Question: # Background
---
I'm working on a project where a user gets scanned by a Kinect (v2). The result will be a generated 3D model which is suitable for use in games.
The scanning aspect is going quite well, and I've generated some good user models.
Example:

# Problem
---
The problem I'm currently facing is that I'm unsure how to place skeletal data inside the generated 3D model. I can't seem to find a program that will let me insert the skeleton in the 3D model programmatically. I'd like to do this either via a program that I can control programmatically, or adjust the 3D model file in such a way that skeletal data gets included within the file.
# What have I tried
---
I've been looking around for similar questions on Google and StackOverflow, but they usually refer to either motion capture or skeletal animation. I know Maya has the option to insert skeletons in 3D models, but as far as I could find that is always done by hand. Maybe there is a more technical term for the problem I'm trying to solve, but I don't know it.
I do have a train of thought on how to achieve the skeleton insertion. I imagine it to go like this:
1. Scan the user and generate a 3D model with Kinect; 1.2. Clean user model, getting rid of any deformations or unnecessary information. Close holes that are left in the clean up process.
2. Scan user skeletal data using the Kinect. 2.2. Extract the skeleton data. 2.3. Get joint locations and store as xyz-coordinates for 3D space. Store bone length and directions.
3. Read 3D skeleton data in a program that can create skeletons.
4. Save the new model with inserted skeleton.
# Question
---
Can anyone recommend (I know, this is perhaps "opinion based") a program to read the skeletal data and insert it in to a 3D model? Is it possible to utilize Maya for this purpose?
Thanks in advance.
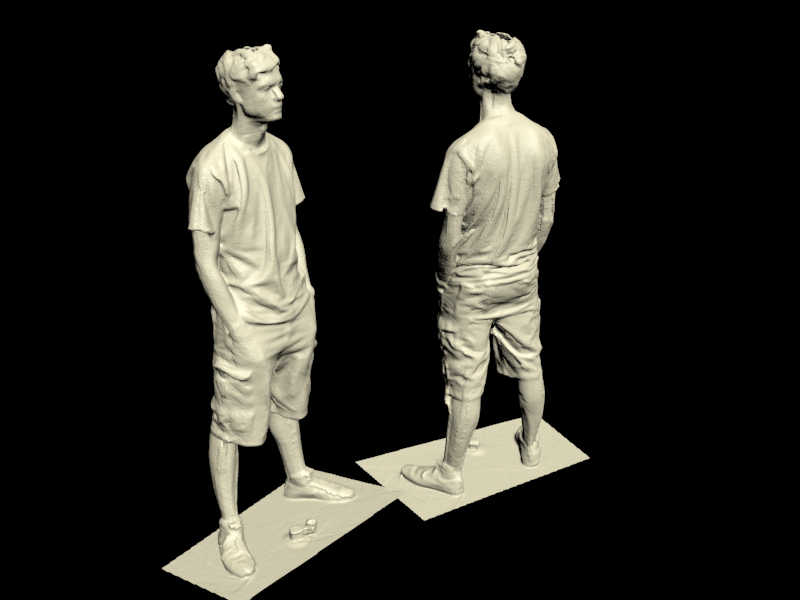
Answer: A tricky part of your question is what you mean by . Typically bone data is very separate from your geometry, and stored in different places in your scene graph (with the bone data being hierarchical in nature).
There are file formats you can export to where you might establish some association between your geometry and skeleton, but that's very format-specific as to how you associate the two together (ex: FBX vs. Collada).
Probably the closest thing to "inserting" or, more appropriately, "attaching" a skeleton to a mesh is skinning. There you compute weight assignments, basically determining how much each bone influences a given vertex in your mesh.
This is a tough part to get right (both programmatically and artistically), and depending on your quality needs, is often a semi-automatic solution at best for the highest quality needs (commercial games, films, etc.) with artists laboring over tweaking the resulting weight assignments and/or skeleton.
There are algorithms that get pretty sophisticated in determining these weight assignments ranging from simple heuristics like just assigning weights based on nearest line distance (very crude, and will often fall apart near tricky areas like the pelvis or shoulder) or ones that actually consider the mesh as a solid volume (using voxels or tetrahedral representations) to try to assign weights. Example: <URL>
However, you might be able to get decent results using an algorithm like delta mush which allows you to get a bit sloppy with weight assignments but still get reasonably smooth deformations.
Now if you want to do this externally, pretty much any 3D animation software will do, including free ones like Blender. However, skinning and character animation in general is something that tends to take quite a bit of artistic skill and a lot of patience, so it's worth noting that it's not quite as easy as it might seem to make characters leap and dance and crouch and run and still look good even when you have a skeleton in advance. That weight association from skeleton to geometry is the toughest part. It's often the result of many hours of artists laboring over the deformations to get them to look right in a wide range of poses.